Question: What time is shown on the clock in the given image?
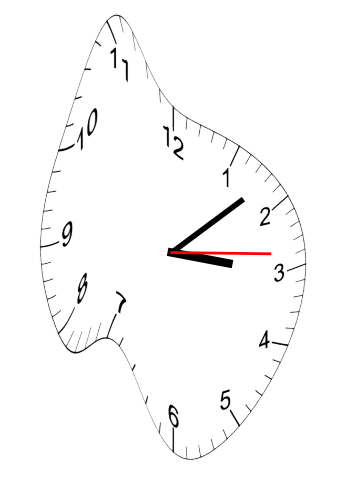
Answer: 03:08:14